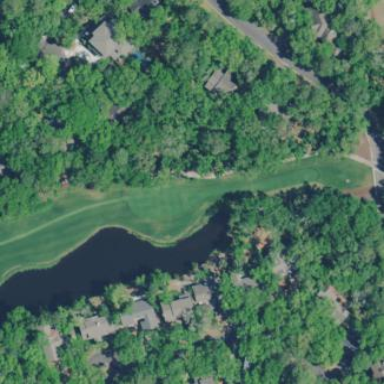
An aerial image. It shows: Golf rough area.